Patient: sex M, age 55
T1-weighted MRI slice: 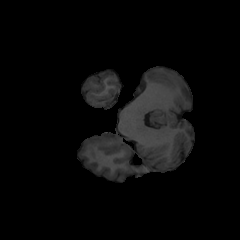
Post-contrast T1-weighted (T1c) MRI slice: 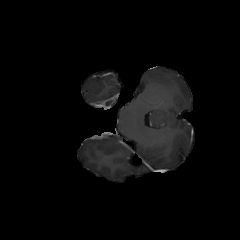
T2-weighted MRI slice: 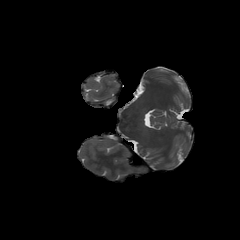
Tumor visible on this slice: no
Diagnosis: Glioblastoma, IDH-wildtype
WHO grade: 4